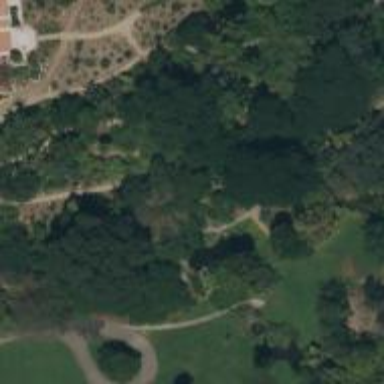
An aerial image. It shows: Arboretum garden in woodland setting. The trees in the garden are mix of evergreen and deciduous trees.